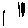
Label: line